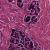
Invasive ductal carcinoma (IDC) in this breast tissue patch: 0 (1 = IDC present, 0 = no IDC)